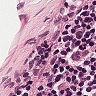
Metastatic tissue present: no